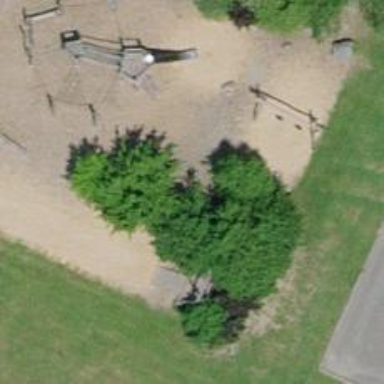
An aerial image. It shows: Picnic table located in leisure land area.